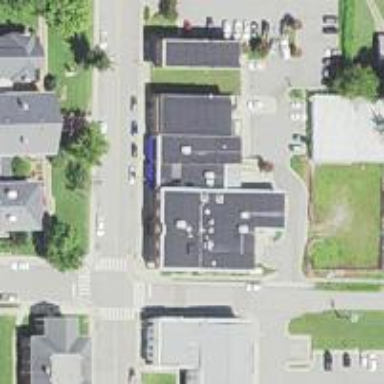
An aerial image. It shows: Healthcare clinic.